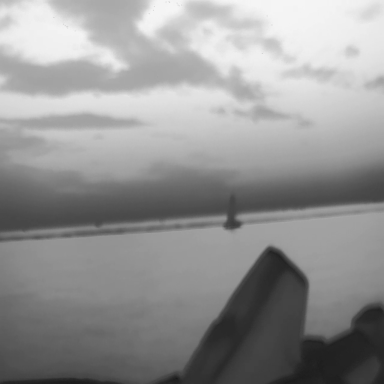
There is a sailboat in the infrared image.